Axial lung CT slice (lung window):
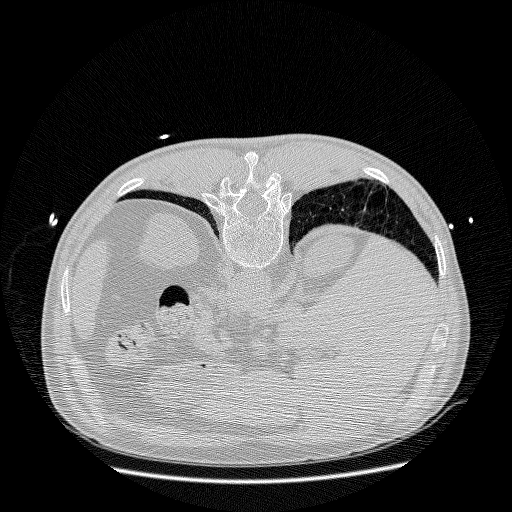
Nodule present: no